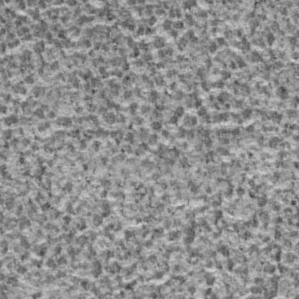
Label: frost